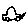
Label: car